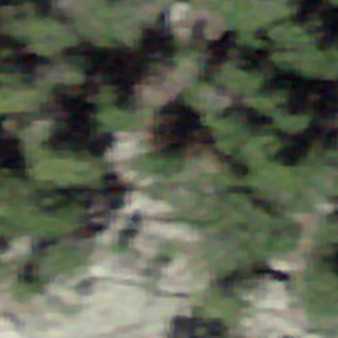
Label: other